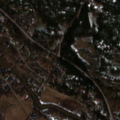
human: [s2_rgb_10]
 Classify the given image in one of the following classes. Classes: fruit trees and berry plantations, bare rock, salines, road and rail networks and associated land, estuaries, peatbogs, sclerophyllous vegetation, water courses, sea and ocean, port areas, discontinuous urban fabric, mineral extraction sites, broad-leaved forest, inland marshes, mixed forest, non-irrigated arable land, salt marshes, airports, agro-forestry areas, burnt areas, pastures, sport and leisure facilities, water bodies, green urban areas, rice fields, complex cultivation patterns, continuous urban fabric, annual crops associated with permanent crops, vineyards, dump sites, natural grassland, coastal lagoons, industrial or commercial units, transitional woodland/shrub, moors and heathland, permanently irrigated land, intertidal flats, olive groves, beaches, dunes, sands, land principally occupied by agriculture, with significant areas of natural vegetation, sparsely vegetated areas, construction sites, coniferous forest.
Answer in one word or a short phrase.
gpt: discontinuous urban fabric, industrial or commercial units, land principally occupied by agriculture, with significant areas of natural vegetation, coniferous forest, mixed forest